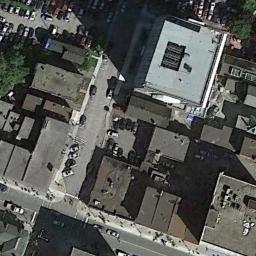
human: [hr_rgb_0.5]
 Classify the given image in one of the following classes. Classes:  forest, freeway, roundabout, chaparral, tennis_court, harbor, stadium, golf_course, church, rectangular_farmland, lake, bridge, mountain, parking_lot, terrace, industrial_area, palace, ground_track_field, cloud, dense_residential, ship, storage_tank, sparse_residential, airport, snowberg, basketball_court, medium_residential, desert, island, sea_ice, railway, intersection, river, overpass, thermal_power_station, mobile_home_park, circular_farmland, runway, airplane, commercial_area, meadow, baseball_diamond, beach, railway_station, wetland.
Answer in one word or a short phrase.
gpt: commercial_area